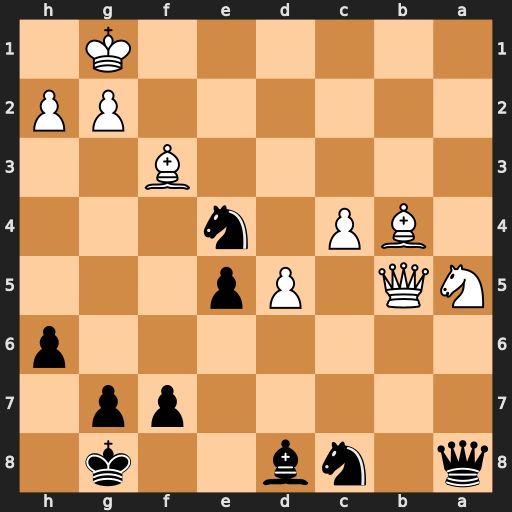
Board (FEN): q1nb2k1/5pp1/7p/NQ1Pp3/1BP1n3/5B2/6PP/6K1
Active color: b
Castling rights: -
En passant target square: -
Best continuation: Ncd6 Qd7 Bxa5 Bxa5 Qxa5